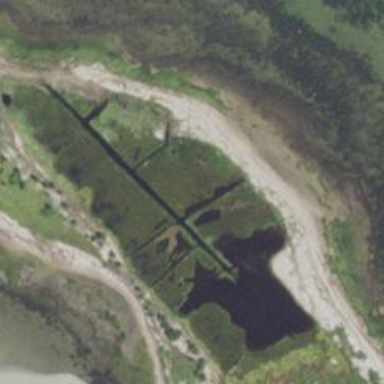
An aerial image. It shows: Saltmarsh wetland area.